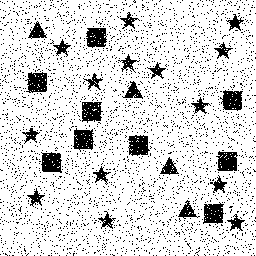
Squares: 9
Triangles: 4
Stars: 14
Total shapes: 27